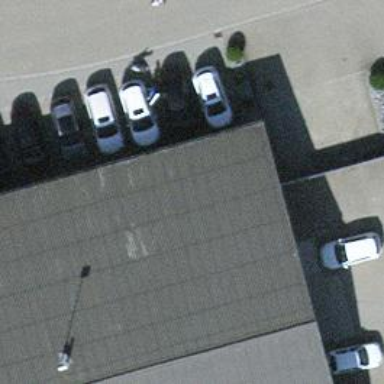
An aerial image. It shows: Charging station.